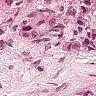
Metastatic tissue present: yes